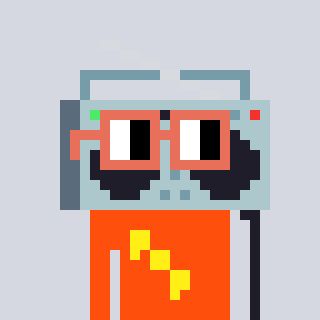
a pixel art character with square orange glasses, a boombox-shaped head and a orange-colored body on a cool background